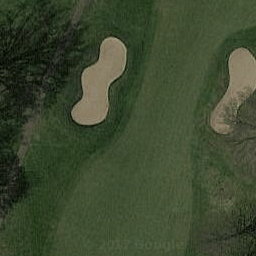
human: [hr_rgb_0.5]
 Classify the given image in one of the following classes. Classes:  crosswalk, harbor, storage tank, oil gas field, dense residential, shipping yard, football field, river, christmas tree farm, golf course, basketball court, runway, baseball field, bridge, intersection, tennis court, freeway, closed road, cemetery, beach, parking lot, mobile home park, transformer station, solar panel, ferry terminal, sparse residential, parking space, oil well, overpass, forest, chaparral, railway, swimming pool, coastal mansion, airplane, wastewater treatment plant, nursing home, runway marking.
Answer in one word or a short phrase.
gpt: golf course